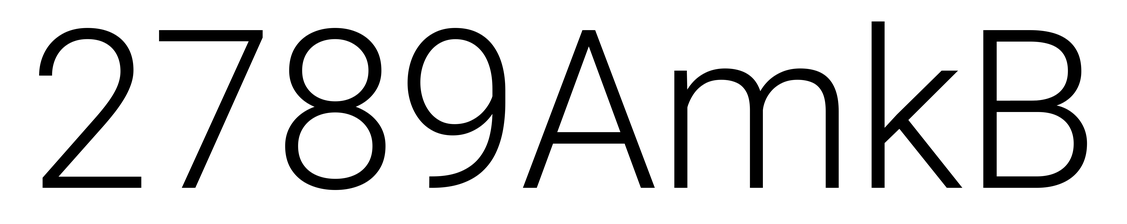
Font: Roboto_Light